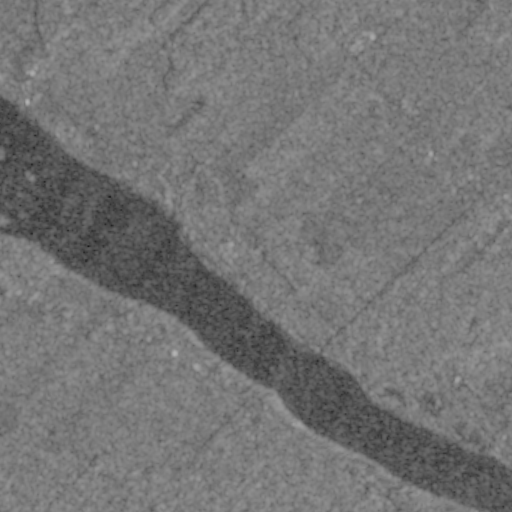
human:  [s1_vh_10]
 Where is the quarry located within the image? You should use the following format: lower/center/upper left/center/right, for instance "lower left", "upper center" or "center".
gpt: The quarry is located in the lower right of the image.
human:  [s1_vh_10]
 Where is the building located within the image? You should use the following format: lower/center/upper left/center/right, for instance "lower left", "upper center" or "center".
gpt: There is no building in the image.

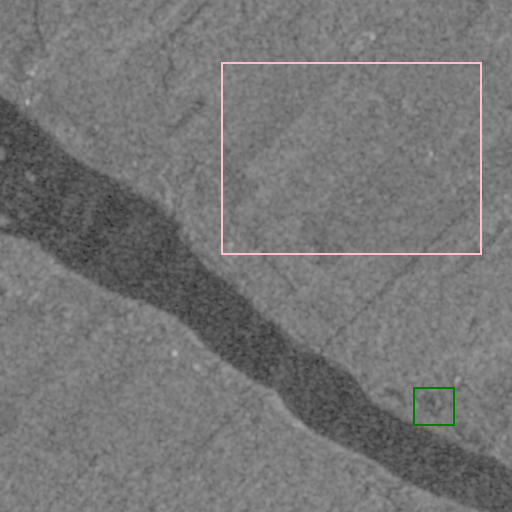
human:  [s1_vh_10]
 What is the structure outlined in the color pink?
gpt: The structure outlined in pink is a crop field.
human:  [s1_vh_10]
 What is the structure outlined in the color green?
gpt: The structure outlined in green is a quarry.
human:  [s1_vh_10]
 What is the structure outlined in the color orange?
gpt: There is no orange outline.